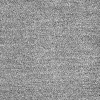
Atmospheric dust classification: dusty